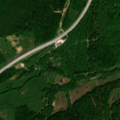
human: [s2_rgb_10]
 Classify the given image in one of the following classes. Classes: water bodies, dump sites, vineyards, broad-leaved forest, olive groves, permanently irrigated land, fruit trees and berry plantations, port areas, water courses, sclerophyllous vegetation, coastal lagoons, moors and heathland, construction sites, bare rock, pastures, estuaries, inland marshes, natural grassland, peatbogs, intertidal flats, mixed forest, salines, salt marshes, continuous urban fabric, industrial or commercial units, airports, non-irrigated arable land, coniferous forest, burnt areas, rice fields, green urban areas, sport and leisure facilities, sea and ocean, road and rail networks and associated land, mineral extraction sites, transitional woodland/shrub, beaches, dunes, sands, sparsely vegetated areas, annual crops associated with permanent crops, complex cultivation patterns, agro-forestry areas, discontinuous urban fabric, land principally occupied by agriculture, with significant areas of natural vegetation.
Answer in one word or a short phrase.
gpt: land principally occupied by agriculture, with significant areas of natural vegetation, broad-leaved forest